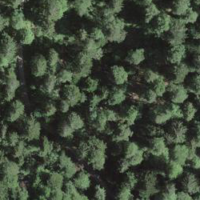
EUNIS habitat code: 44
Species observed at this site:
Cardamine heptaphylla
Petasites albus